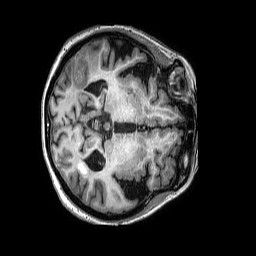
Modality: T1w
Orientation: axial
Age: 77
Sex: female
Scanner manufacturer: philips
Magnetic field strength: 3 T
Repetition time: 0.006826 s
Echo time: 0.003074 s